Interaction volume radius: 5 \u00c5
Interaction volume height: 10 \u00c5
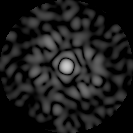
Disorder parameter: 0.8437